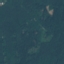
Land use / land cover class: Forest